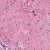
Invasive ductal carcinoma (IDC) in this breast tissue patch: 0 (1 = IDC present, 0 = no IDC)